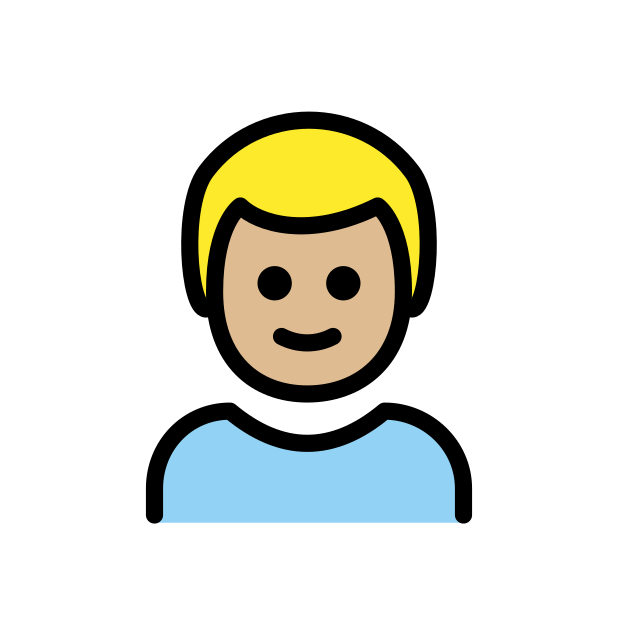
boy: medium-light skin tone